Question: Glow effect is working fine. my doubt is how to hide glow effect? if i click my imageview, that time only i wish to show my glow effect please how to hide and show glow effect while on click.
code:
'''
public class MainActivity extends Activity {
@Override
public void onCreate(Bundle savedInstanceState) {
super.onCreate(savedInstanceState);
// An added margin to the initial image
int margin = 24;
int halfMargin = margin / 2;
// the glow radius
int glowRadius = 16;
// the glow color
int glowColor = Color.rgb(0, 192, 255);
// The original image to use
Bitmap src = BitmapFactory.decodeResource(getResources(),
R.drawable.test);
// extract the alpha from the source image
Bitmap alpha = src.extractAlpha();
// The output bitmap (with the icon + glow)
Bitmap bmp = Bitmap.createBitmap(src.getWidth() + margin,
src.getHeight() + margin, Bitmap.Config.ARGB_8888);
// The canvas to paint on the image
Canvas canvas = new Canvas(bmp);
Paint paint = new Paint();
paint.setColor(glowColor);
// outer glow
paint.setMaskFilter(new BlurMaskFilter(glowRadius, Blur.OUTER));
canvas.drawBitmap(alpha, halfMargin, halfMargin, paint);
// original icon
canvas.drawBitmap(src, halfMargin, halfMargin, null);
setContentView(R.layout.activity_main);
((ImageView) findViewById(R.id.bmpImg)).setImageBitmap(bmp);
}
}
'''
present screen shot:

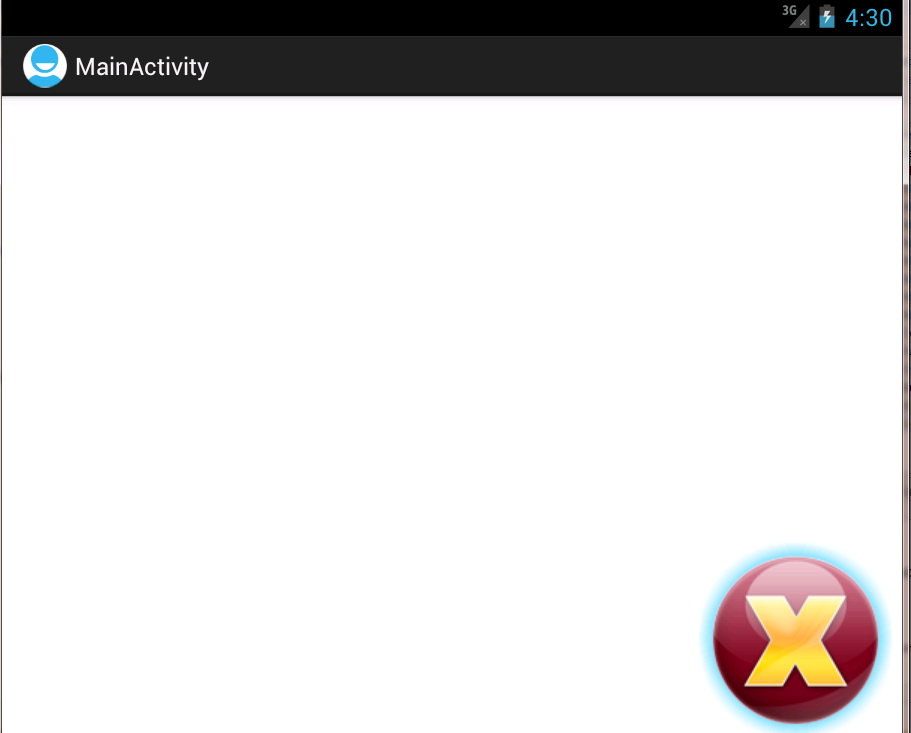
Answer: set onclicklistener and implement this code:
'''
.setOnClickListener(clicklistener);
private OnClickListener backListener = new OnClickListener() {
public void onClick(View v) {
// An added margin to the initial image
int margin = 24;
int halfMargin = margin / 2;
// the glow radius
int glowRadius = 16;
// the glow color
int glowColor = Color.rgb(0, 192, 255);
// The original image to use
Bitmap src = BitmapFactory.decodeResource(getResources(),
R.drawable.test);
// extract the alpha from the source image
Bitmap alpha = src.extractAlpha();
// The output bitmap (with the icon + glow)
Bitmap bmp = Bitmap.createBitmap(src.getWidth() + margin,
src.getHeight() + margin, Bitmap.Config.ARGB_8888);
// The canvas to paint on the image
Canvas canvas = new Canvas(bmp);
Paint paint = new Paint();
paint.setColor(glowColor);
// outer glow
paint.setMaskFilter(new BlurMaskFilter(glowRadius, Blur.OUTER));
canvas.drawBitmap(alpha, halfMargin, halfMargin, paint);
// original icon
canvas.drawBitmap(src, halfMargin, halfMargin, null);
}}
'''